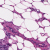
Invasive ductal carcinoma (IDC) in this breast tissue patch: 1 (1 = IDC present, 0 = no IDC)